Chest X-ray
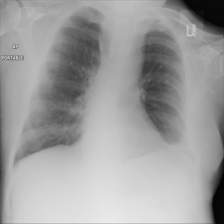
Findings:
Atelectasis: positive
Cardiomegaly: negative
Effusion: negative
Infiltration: negative
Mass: negative
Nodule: negative
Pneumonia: negative
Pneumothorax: negative
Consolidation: negative
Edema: negative
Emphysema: negative
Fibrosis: negative
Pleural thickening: negative
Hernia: negative